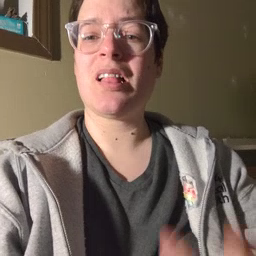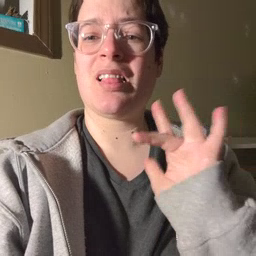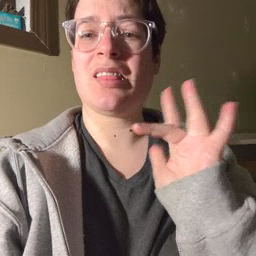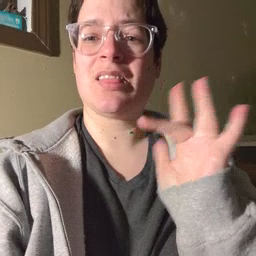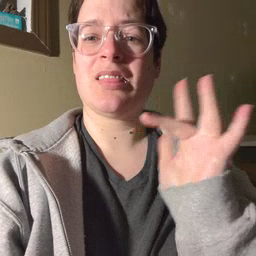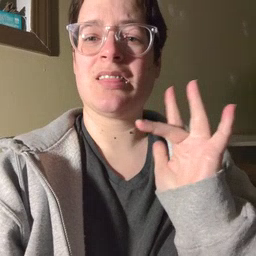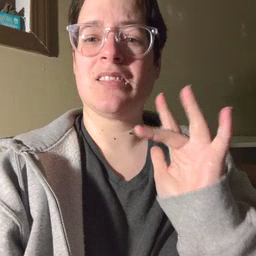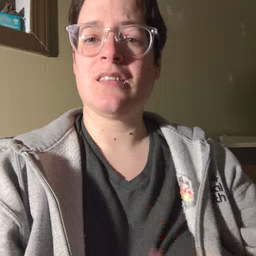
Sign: yucky